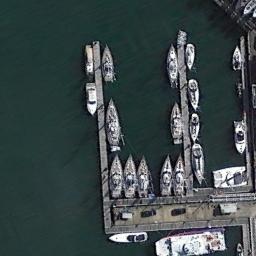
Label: harbor